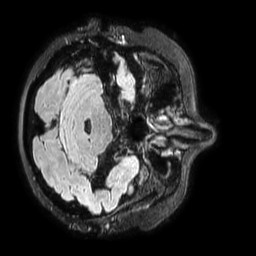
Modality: FLAIR
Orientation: axial
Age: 76
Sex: female
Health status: ill
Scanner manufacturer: philips
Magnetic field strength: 3 T
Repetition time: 4.8 s
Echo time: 0.34 s